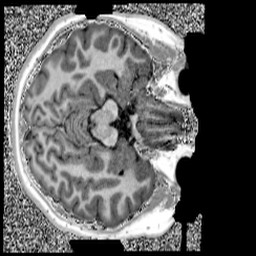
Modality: UNIT1
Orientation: axial
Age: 13
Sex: female
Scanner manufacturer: siemens
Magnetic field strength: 3 T
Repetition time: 4 s
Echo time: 0.00299 s